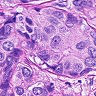
Metastatic tissue present: yes